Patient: sex F, age 62
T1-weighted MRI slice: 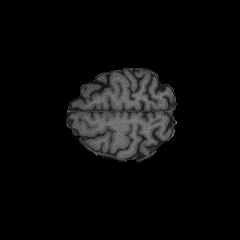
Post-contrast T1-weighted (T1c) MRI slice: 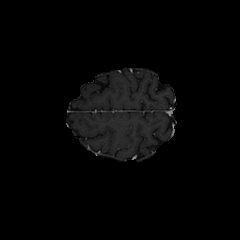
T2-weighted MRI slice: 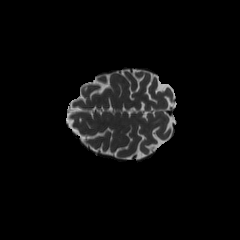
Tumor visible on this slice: no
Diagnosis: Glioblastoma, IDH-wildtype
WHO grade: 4